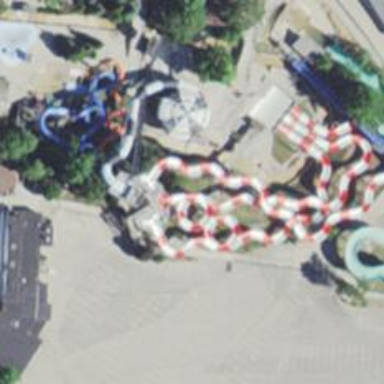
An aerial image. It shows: Water slide attraction.